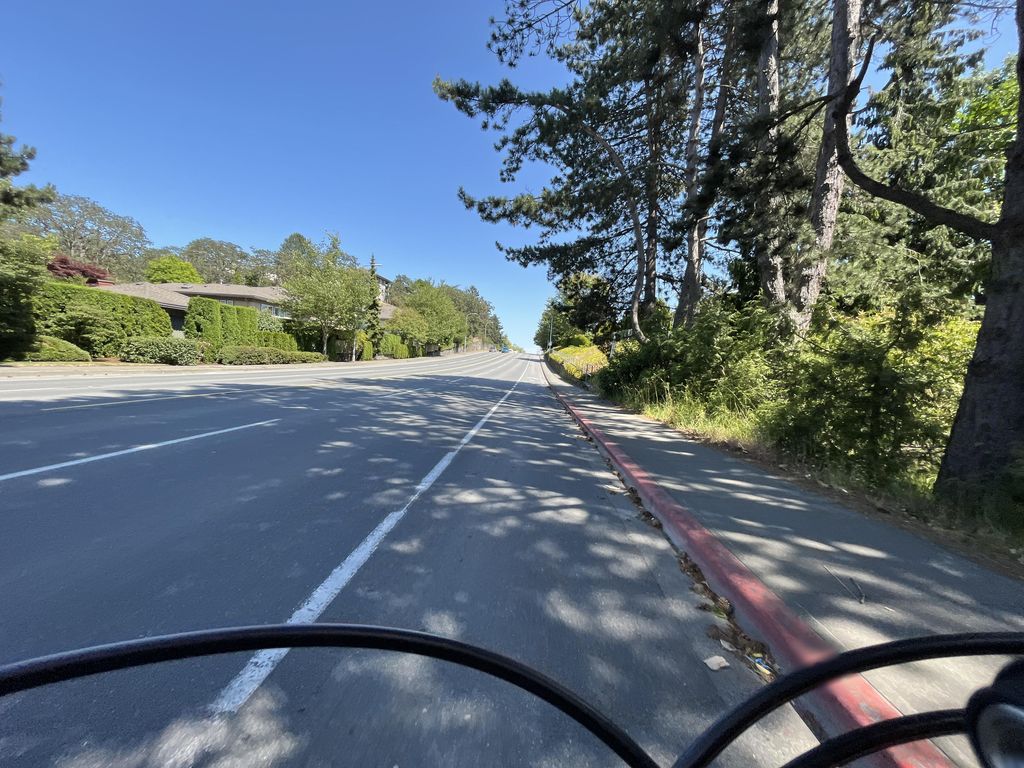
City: victoria